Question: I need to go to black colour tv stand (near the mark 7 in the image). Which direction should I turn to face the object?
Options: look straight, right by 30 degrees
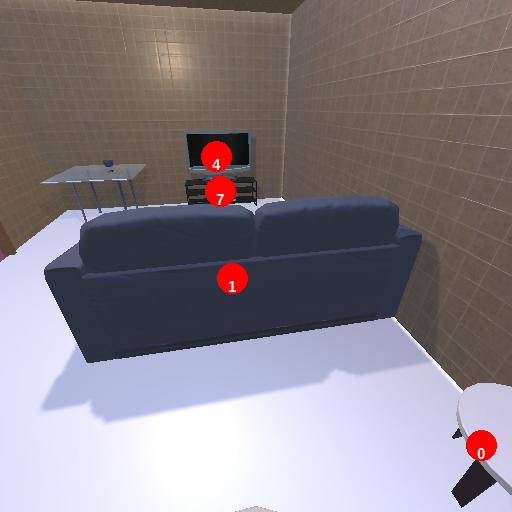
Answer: look straight